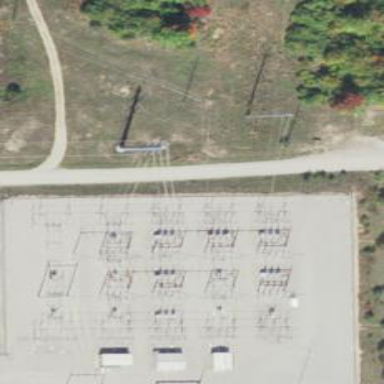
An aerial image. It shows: Switch for power supply.